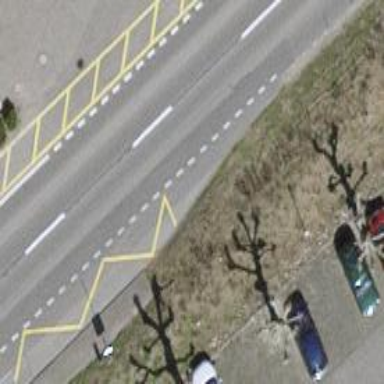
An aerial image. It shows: Platform for public transport is situated by the road.